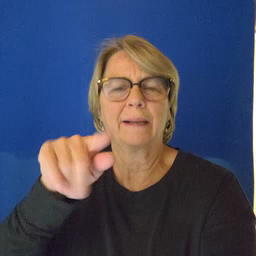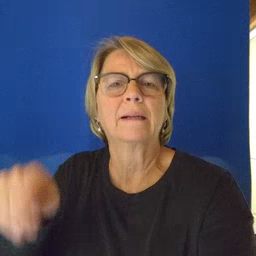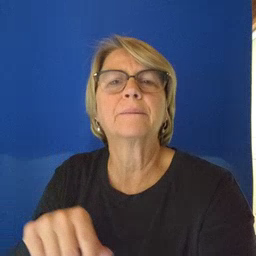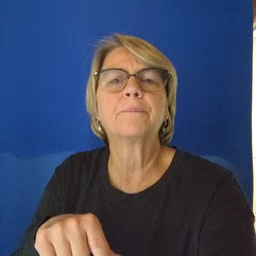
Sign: mitten